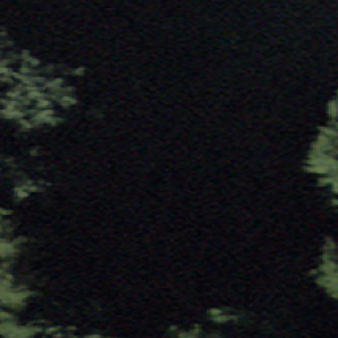
Label: other